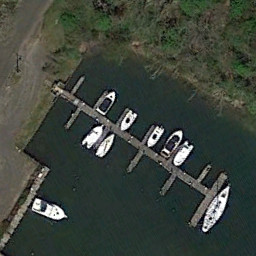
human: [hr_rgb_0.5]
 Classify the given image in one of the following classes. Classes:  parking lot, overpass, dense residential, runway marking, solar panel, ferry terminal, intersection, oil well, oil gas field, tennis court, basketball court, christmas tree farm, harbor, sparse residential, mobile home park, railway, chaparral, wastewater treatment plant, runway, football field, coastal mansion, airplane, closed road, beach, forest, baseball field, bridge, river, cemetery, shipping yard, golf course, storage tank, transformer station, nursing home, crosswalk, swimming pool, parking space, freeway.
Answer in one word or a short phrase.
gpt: ferry terminal